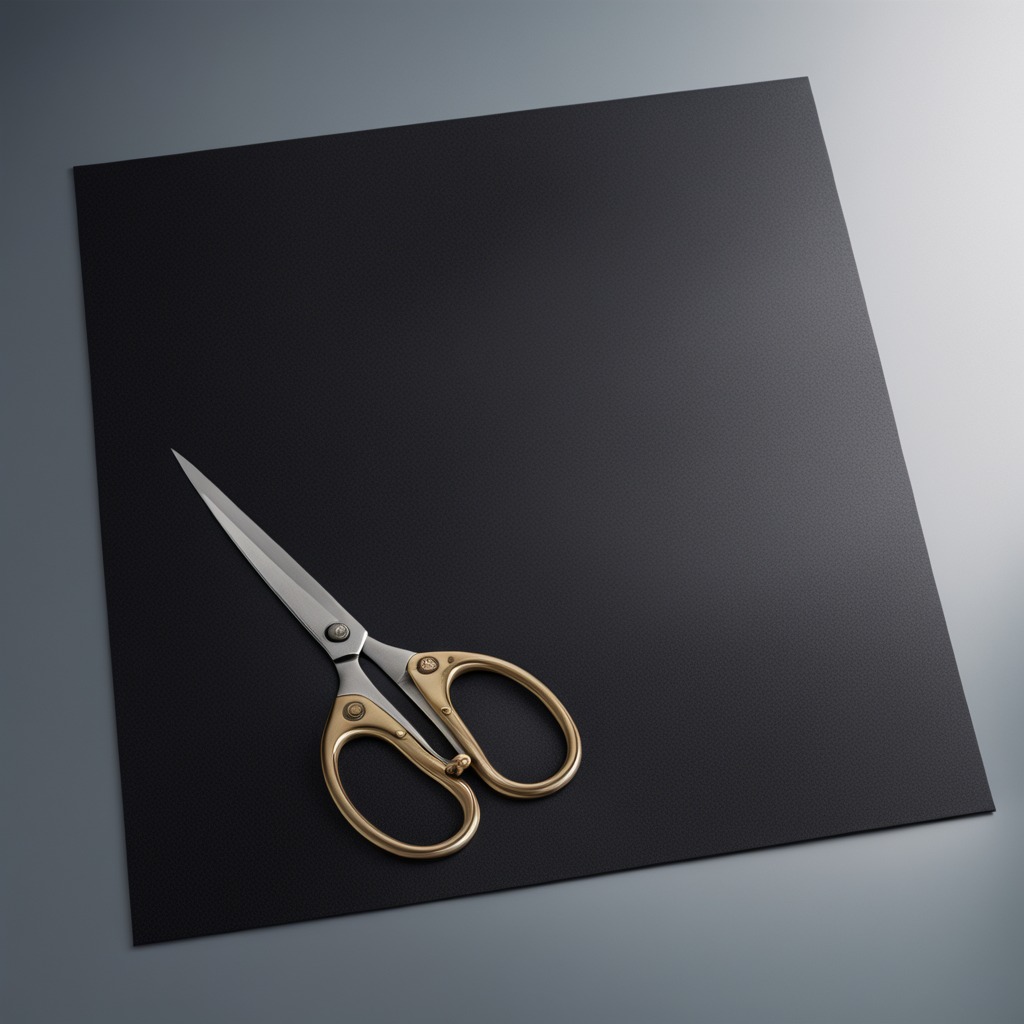
A scissor is lying on the tabletop.